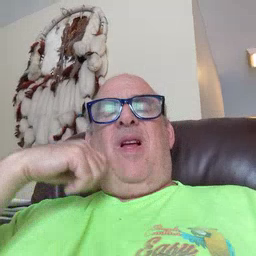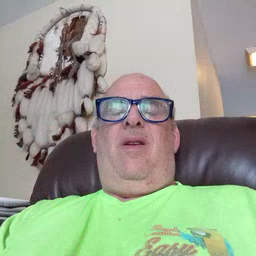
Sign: dryer